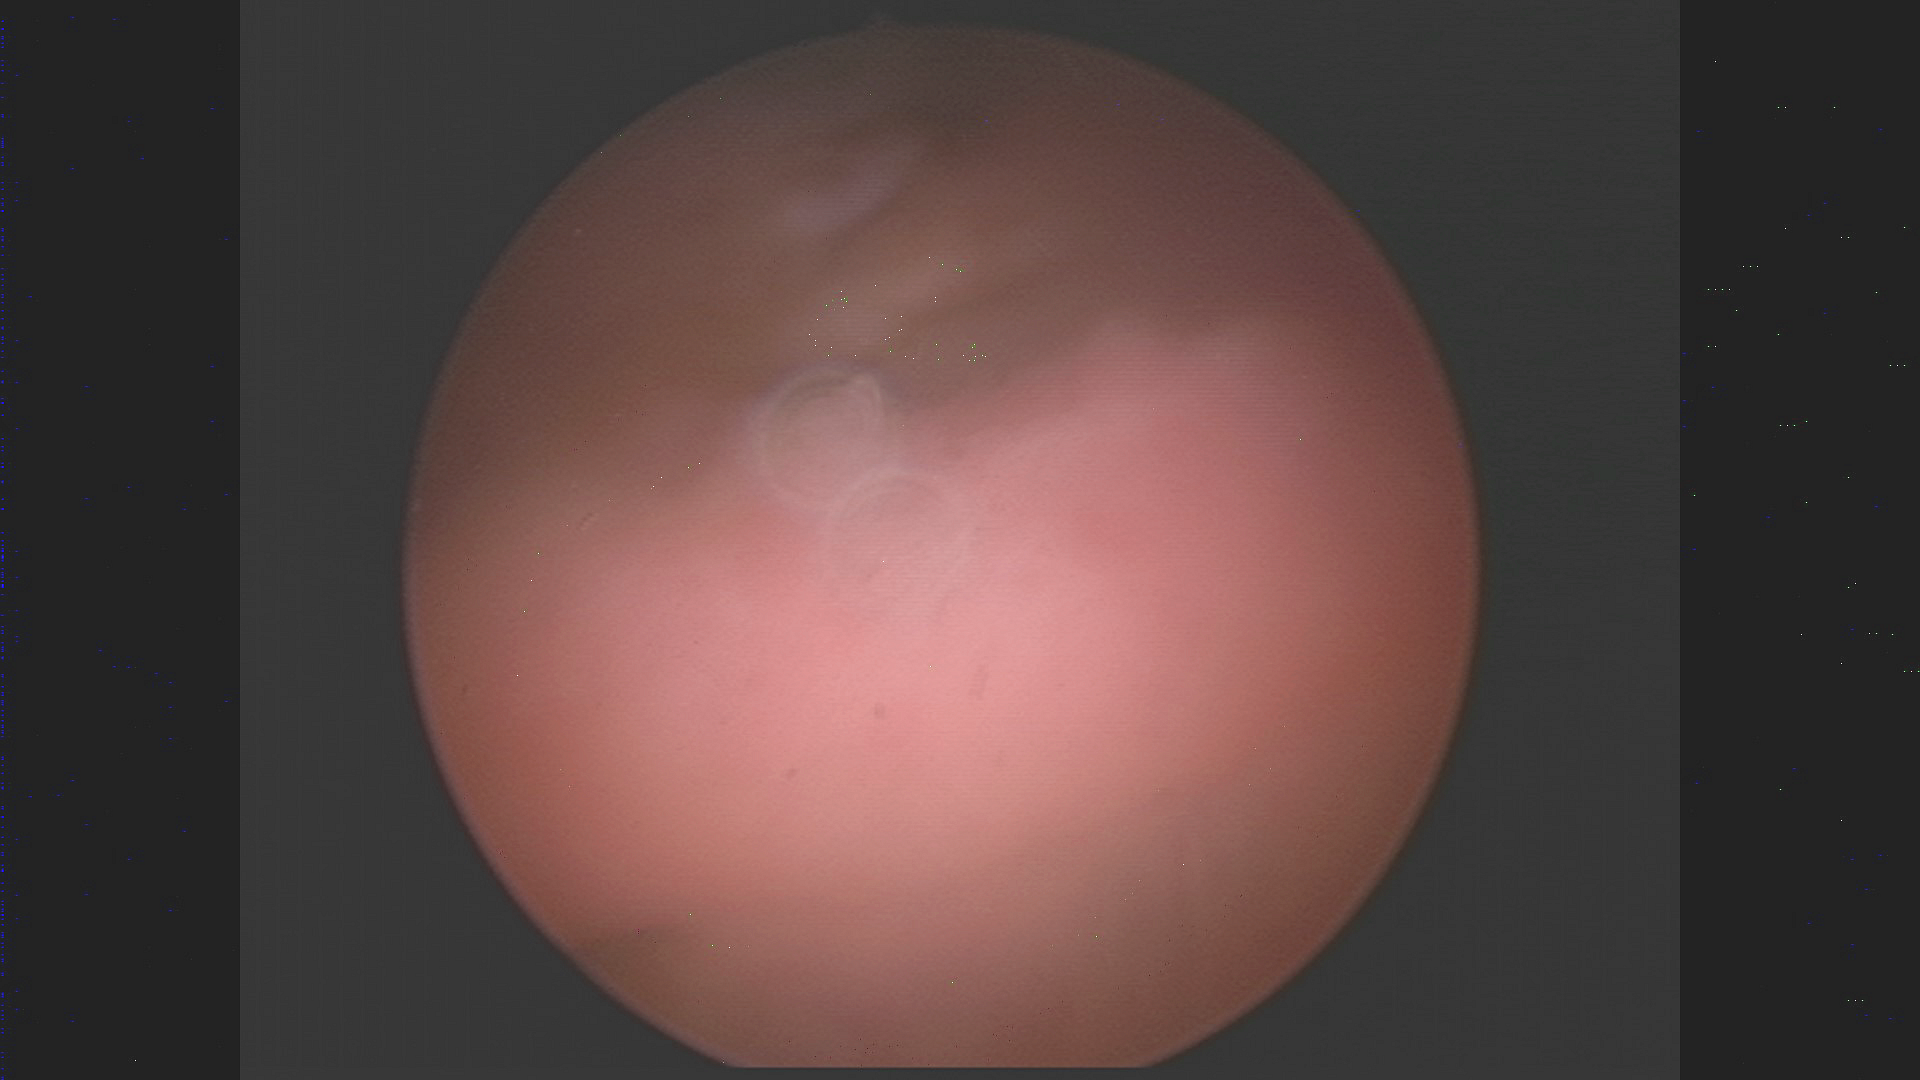
Modality: WLC
Class: Malignant
Subclass: LowGradePapillary
Lesion: L1
Stage: Ta
Morphology: Papillary
Bladder cancer association: Yes